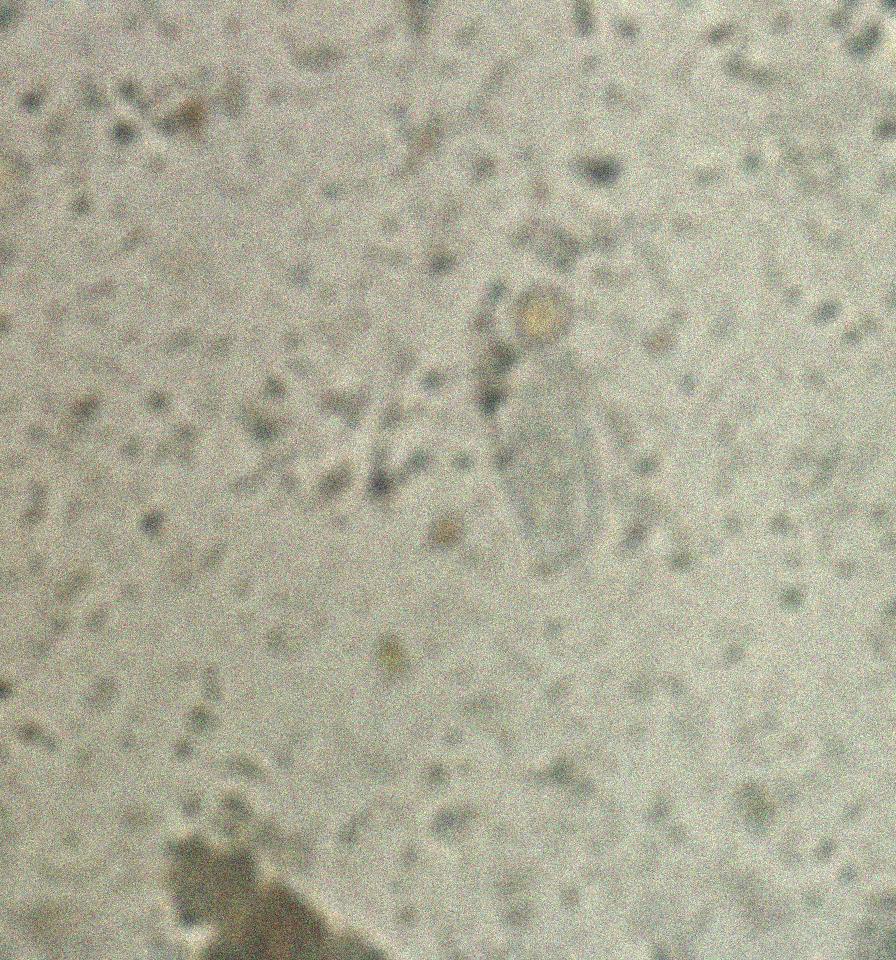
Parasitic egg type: Enterobius vermicularis